Question: I am trying to plot the following line graph with dummy data on 5 cities(C1-C5).

Based on what I understand, 'x="Year"', 'y="Number of Employees"' and 'hue="City"'. How would I set up the code for it? I have tried doing it in the following manner, but it doesn't work!
## Current Code
'''
import seaborn as sns
import pandas as pd
Areas = r'C:\Users\Tachi\Desktop\City.xlsx'
df = pd.read_excel(Areas)
df.set_index('City', inplace=True)
sns.relplot(x="Year", y="Number of Employees",hue="City", kind="line", data=df)
'''
## Sample Data
'''
data = {'City': ['C1', 'C2', 'C3', 'C4', 'C5'],
2015: [28564, 2585, 4679, 33227, 2000],
2016: [83659, 4429, 35834, 1447, 3454],
2017: [0, 453, 40903, 46826, 646],
2018: [39470, 8364, 29464, 36443, 8364]}
df = pd.DataFrame(data)
df.set_index('City', inplace=True)
2015 2016 2017 2018
City
C1 28564 83659 0 39470
C2 2585 4429 453 8364
C3 4679 35834 40903 29464
C4 33227 1447 46826 36443
C5 2000 3454 646 8364
'''
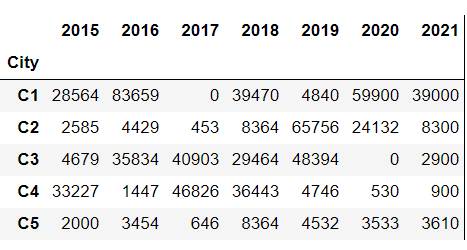
Answer: - 'df'<URL>''relplot'
'''
# transpose the dataframe
df = df.T
# display(df)
City C1 C2 C3 C4 C5
2015 28564 2585 4679 33227 2000
2016 83659 4429 35834 1447 3454
2017 0 453 40903 46826 646
2018 39470 8364 29464 36443 8364
# plot the dataframe
sns.relplot(data=df, kind='line', marker='o')
'''
<URL>
- 'int dtype'- 'str dtype'
'''
# set the index of years to a str dtype
df.index = df.index.astype(str)
# plot the dataframe
sns.relplot(data=df, kind='line', marker='o')
'''
<URL>